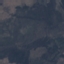
Land use / land cover: HerbaceousVegetation